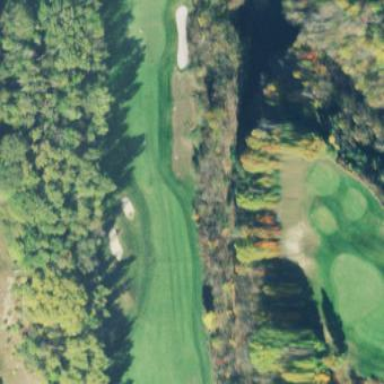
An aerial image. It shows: Grassy area designated as golf fairway.